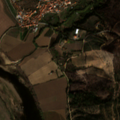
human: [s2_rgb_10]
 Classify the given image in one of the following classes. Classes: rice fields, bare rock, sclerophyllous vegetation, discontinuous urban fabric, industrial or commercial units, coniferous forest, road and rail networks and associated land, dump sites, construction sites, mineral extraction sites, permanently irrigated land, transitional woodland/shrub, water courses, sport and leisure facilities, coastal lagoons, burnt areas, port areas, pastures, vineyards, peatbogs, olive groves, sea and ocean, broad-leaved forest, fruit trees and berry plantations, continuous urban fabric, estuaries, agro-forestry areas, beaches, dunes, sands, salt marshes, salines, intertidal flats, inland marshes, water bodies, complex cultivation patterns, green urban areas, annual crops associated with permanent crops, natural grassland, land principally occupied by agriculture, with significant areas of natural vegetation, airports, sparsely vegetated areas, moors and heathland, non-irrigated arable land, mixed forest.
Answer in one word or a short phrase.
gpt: permanently irrigated land, olive groves, complex cultivation patterns, transitional woodland/shrub, beaches, dunes, sands, water courses